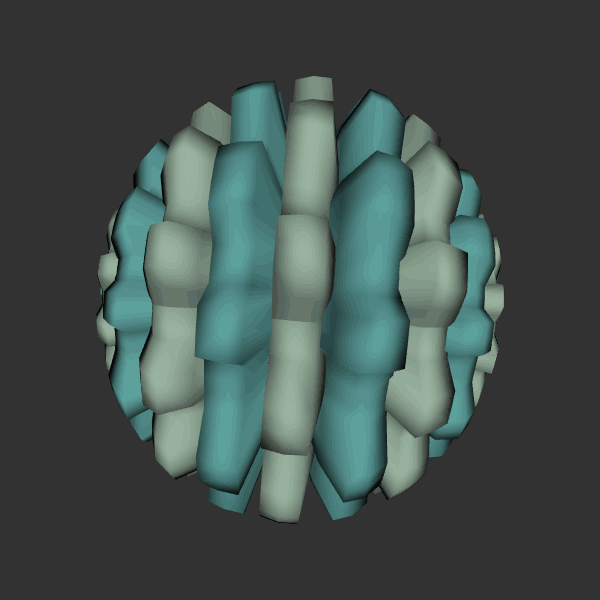
Background: dark